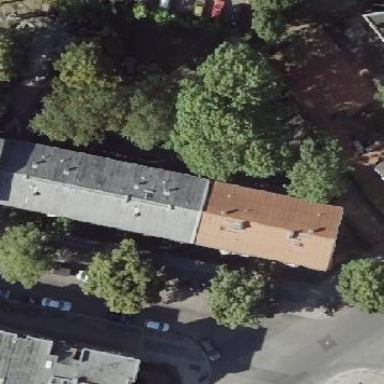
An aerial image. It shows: Gabled roof on building that houses apartments.